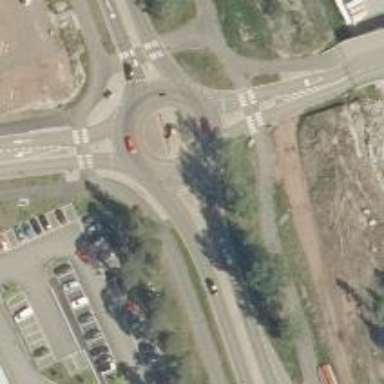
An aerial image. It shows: Tertiary road made of asphalt leading to roundabout junction.